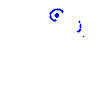
Particle: proton